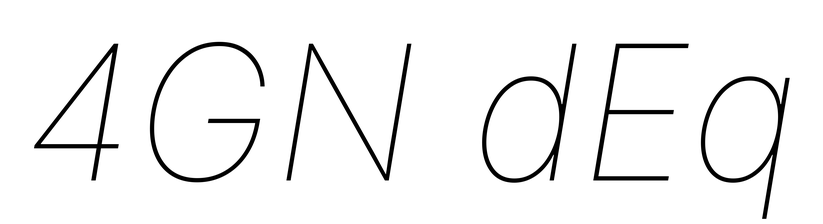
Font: Inter-Italic_Thin_Italic